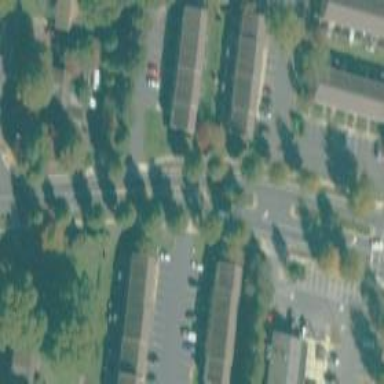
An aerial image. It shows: Living street.